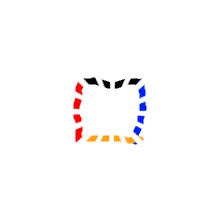
Shape: square